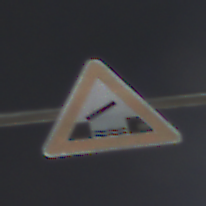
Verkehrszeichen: BeweglicheBruecke
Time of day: Night
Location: Outdoor (Urban)
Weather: PartlyCloudy
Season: NotSpecified
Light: Artificial